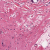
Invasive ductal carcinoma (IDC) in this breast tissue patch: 0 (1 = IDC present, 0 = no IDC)